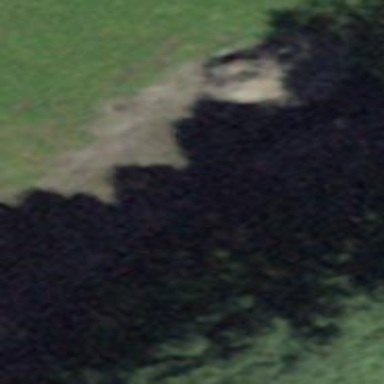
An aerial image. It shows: Bench.